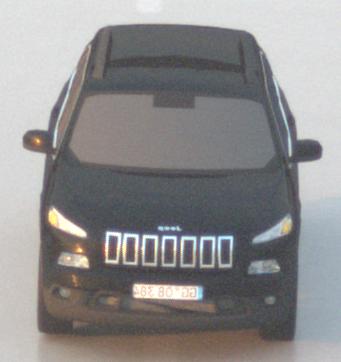
Make: Jeep
Model: Cherokee 3.2 V6 Pentastar
Detailed model: Cherokee (KL)
Model produced from: 2014/07
Model produced until: 2015/07
Doors: 5
Color: black
Road condition: wet road
Daytime: sunrise or sunset
Contrast: medium contrast